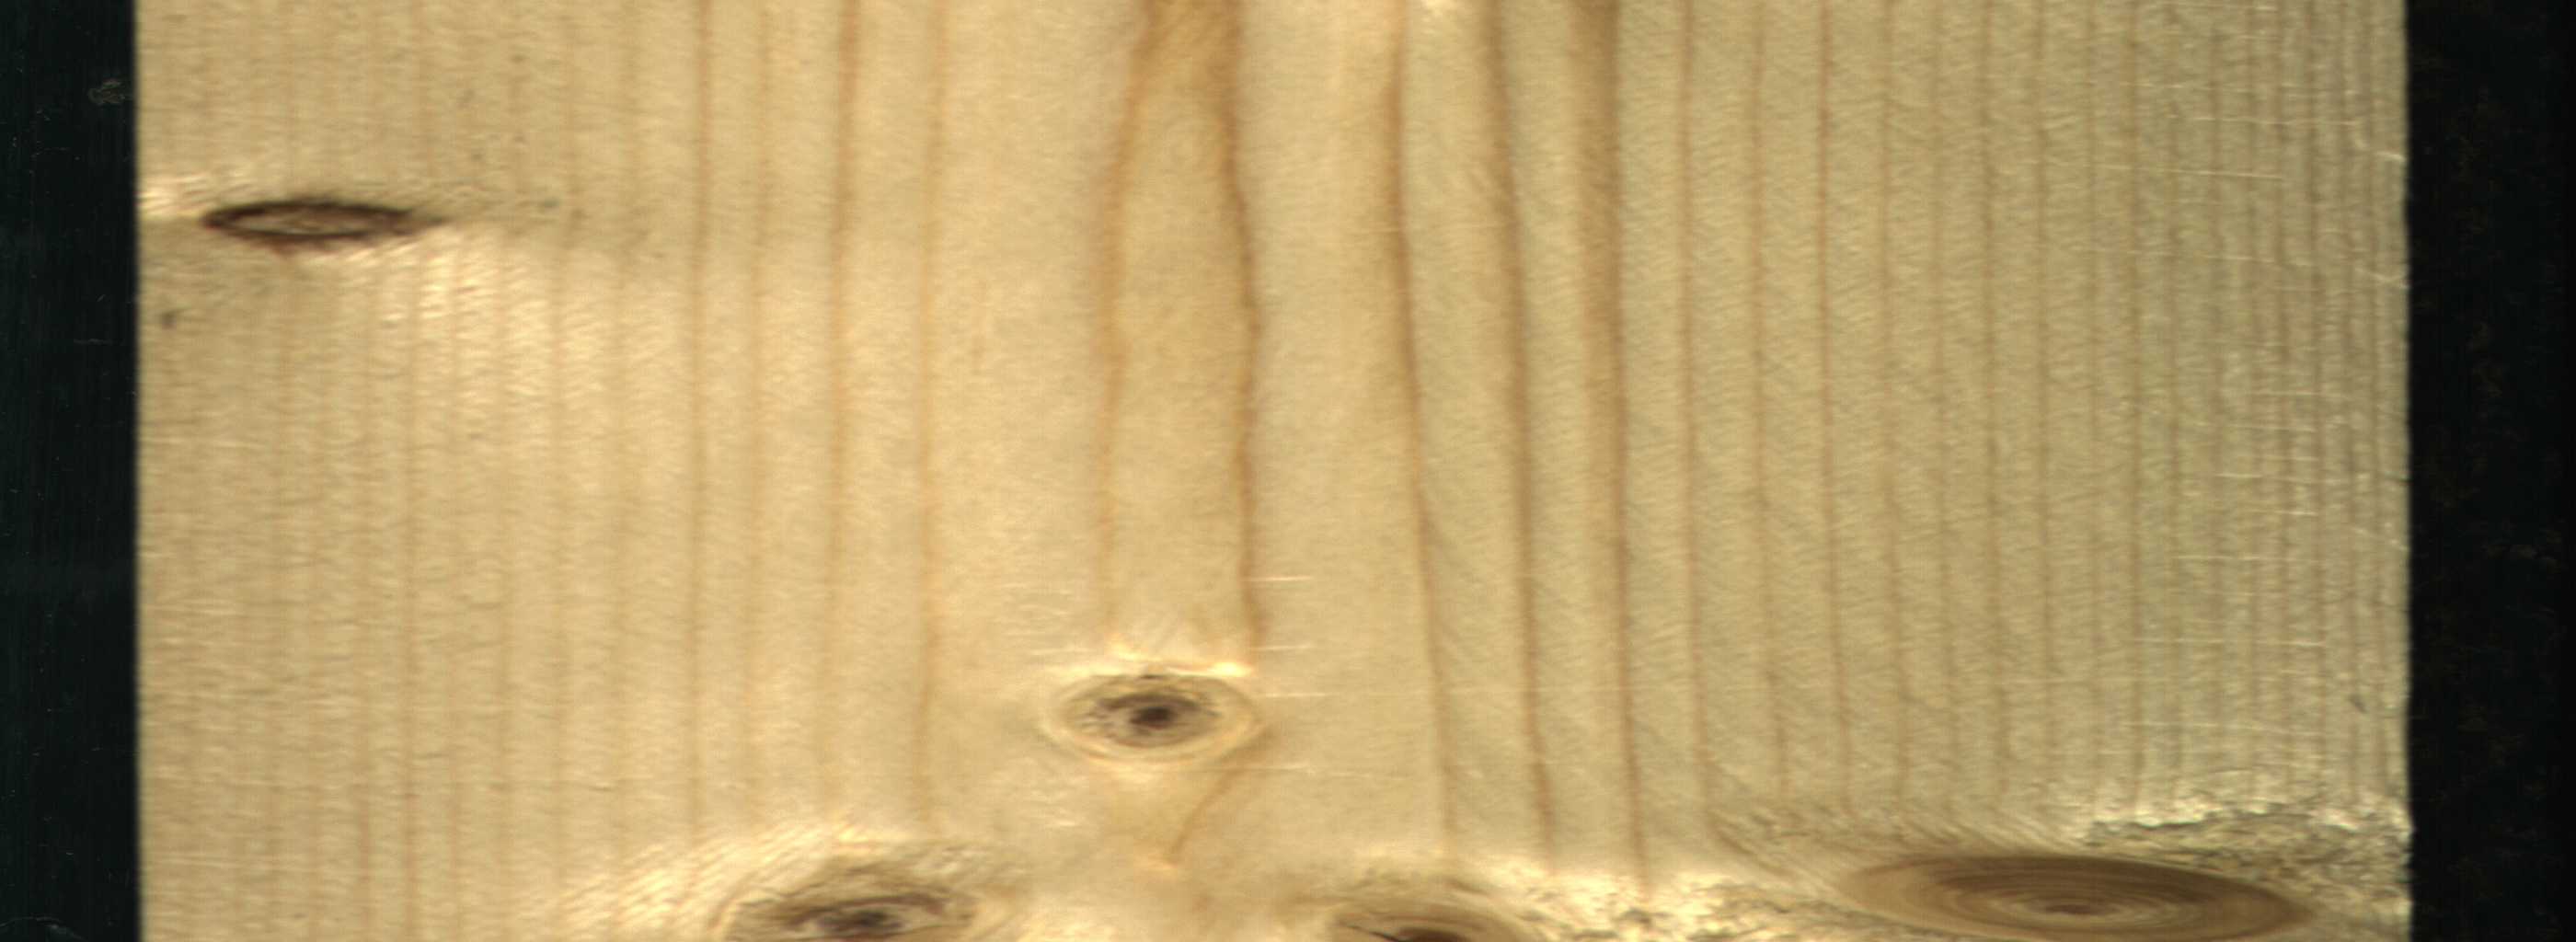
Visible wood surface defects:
Dead_Knot
Live_Knot
Live_Knot
Live_Knot
Live_Knot